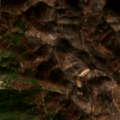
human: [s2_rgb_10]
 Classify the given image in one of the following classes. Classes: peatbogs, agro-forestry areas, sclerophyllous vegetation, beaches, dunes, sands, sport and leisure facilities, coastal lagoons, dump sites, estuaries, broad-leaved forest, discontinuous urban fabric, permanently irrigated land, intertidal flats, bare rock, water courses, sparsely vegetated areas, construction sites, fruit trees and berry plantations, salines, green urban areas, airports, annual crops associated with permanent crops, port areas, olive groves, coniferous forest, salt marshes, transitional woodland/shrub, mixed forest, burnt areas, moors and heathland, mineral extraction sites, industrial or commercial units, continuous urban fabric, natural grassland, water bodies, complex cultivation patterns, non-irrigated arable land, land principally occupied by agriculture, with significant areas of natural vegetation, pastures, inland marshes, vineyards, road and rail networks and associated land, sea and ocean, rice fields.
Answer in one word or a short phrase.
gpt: coniferous forest, moors and heathland, transitional woodland/shrub